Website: home-depot
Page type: billing-address
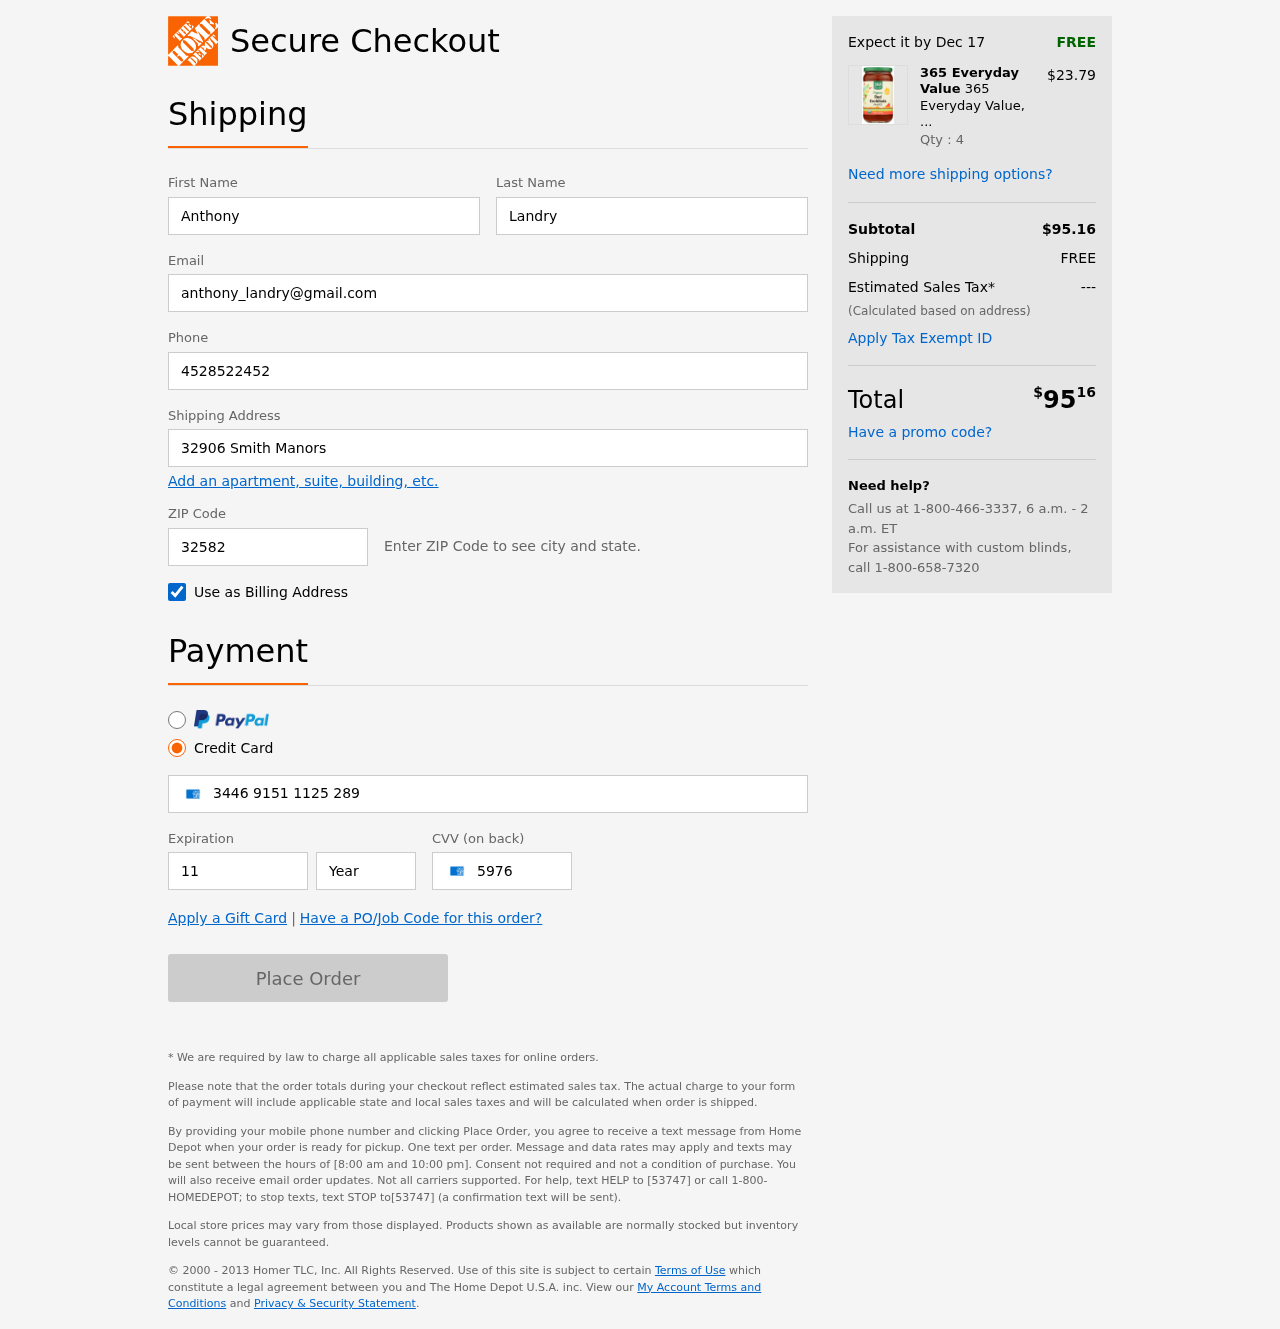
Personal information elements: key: PII_FIRSTNAME
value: Anthony
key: PII_LASTNAME
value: Landry
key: PII_EMAIL
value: anthony_landry@gmail.com
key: PII_PHONE
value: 4528522452
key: PII_STREET
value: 32906 Smith Manors
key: PII_POSTCODE
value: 32582
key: PII_CARD_NUMBER
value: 3446 9151 1125 289
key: PII_CARD_EXPIRY_MONTH
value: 11
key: PII_CARD_CVV
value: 5976
Product elements: key: PRODUCT1_BRAND
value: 365 Everyday Value
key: PRODUCT1_NAME
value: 365 Everyday Value, Organic Red Enchilada Sauce, 15.5 oz
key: PRODUCT1_PRICE
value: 23.79
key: PRODUCT1_QUANTITY
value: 4
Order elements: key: ORDER_DELIVERY_DATE
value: Dec 17
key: ORDER_SUBTOTAL
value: $95.16
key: ORDER_SHIPPING_COST
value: FREE
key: ORDER_TAX
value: ---
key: ORDER_TOTAL2
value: $9516